Question: I am working on a program base on C++ and also using SiliconSoftware interface.
as you see from the attached pisture I am running the main window with the c++ win32 code, but the display window is created with frame grabber inteface with following code :
'''
int Bits=8; int nId =::CreateDisplay(Bits,GrabberOptions::getWidth(),GrabberOptions::getHeight());SetBufferWidth(nId,GrabberOptions::getWidth(),GrabberOptions::getHeight());::DrawBuffer(nId,Fg_getImagePtrEx(fg,lastPicNr,0,_memoryAllc),lastPicNr,"");
'''
but I want this Diplay window, open with within the Main Window.
How can I do it ? any idea?

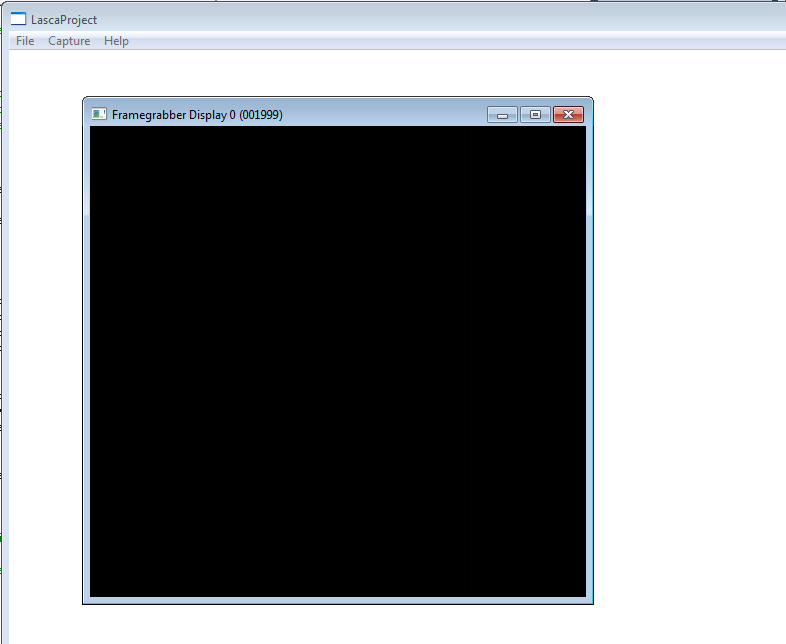
Answer: Let's say you have
'''
HWND a = ...
HWND b = ...
'''
assumig they are the native handles of sibling window obtained no matter how.
To make b a child of a, you have to do
'''
Setparent(b,a); //a will be the new parent b
DWORD style = GetWindowLong(b,GWL_STYLE); //get the b style
style &= ~(WS_POPUP|WS_CAPTION); //reset the "caption" and "popup" bits
style |= WS_CHILD; //set the "child" bit
SetWindowLong(b,GWL_STYLE,style); //set the new style of b
RECT rc; //temporary rectangle
GetClientRect(a,&rc); //the "inside border" rectangle for a
MoveWindow(b,rc.left,rc.top,rc.right-rc.left,rc.bottom-rc.top); //place b at (x,y,w,h) in a
UpdateWindow(a);
'''
Nowm you have to handle WM_SIZE from a and move b accordingly, so that it resize together with its (new) parent.